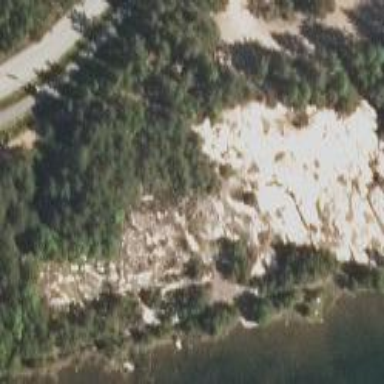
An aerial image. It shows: Landscape of bare rock.